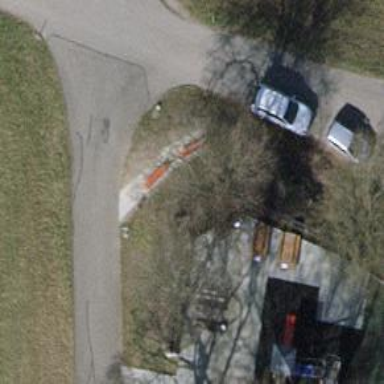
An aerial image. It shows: Red bench.